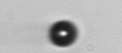
Label: bead